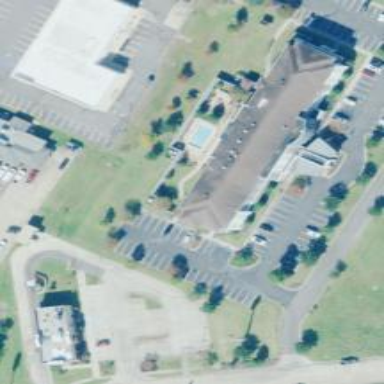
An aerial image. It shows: Hotel building.